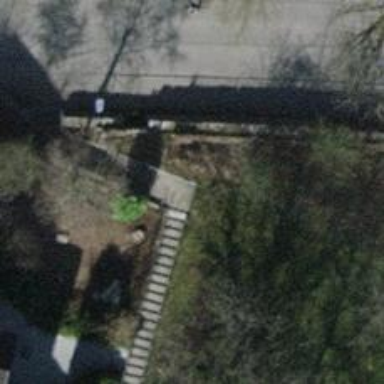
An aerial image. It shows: Set of concrete steps.